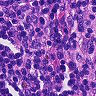
Metastatic tissue present: no